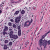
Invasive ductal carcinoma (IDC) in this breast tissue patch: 0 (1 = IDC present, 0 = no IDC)